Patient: sex M, age 52
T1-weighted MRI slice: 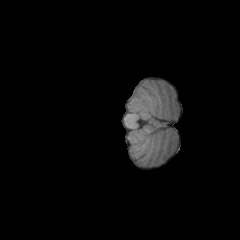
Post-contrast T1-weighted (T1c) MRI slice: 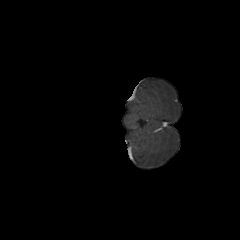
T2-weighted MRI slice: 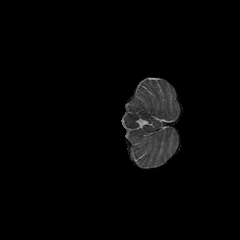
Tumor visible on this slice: no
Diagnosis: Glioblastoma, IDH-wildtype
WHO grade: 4